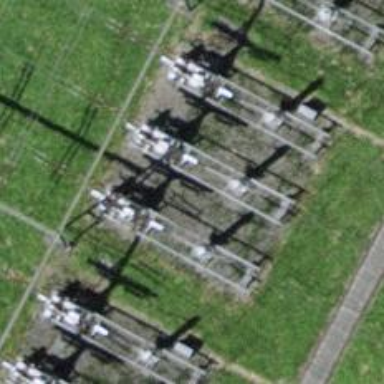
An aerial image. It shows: Switch for power supply.